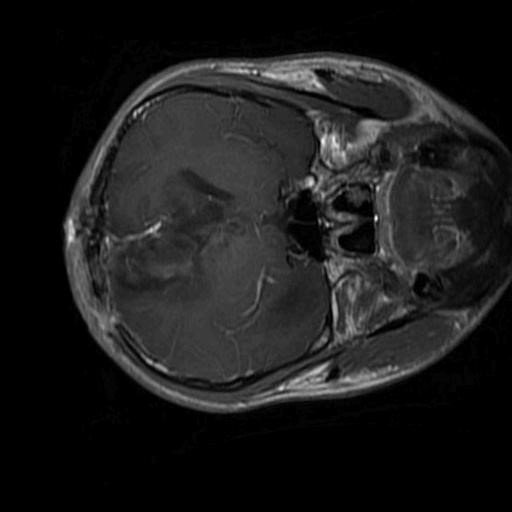
Label: brain_glioma